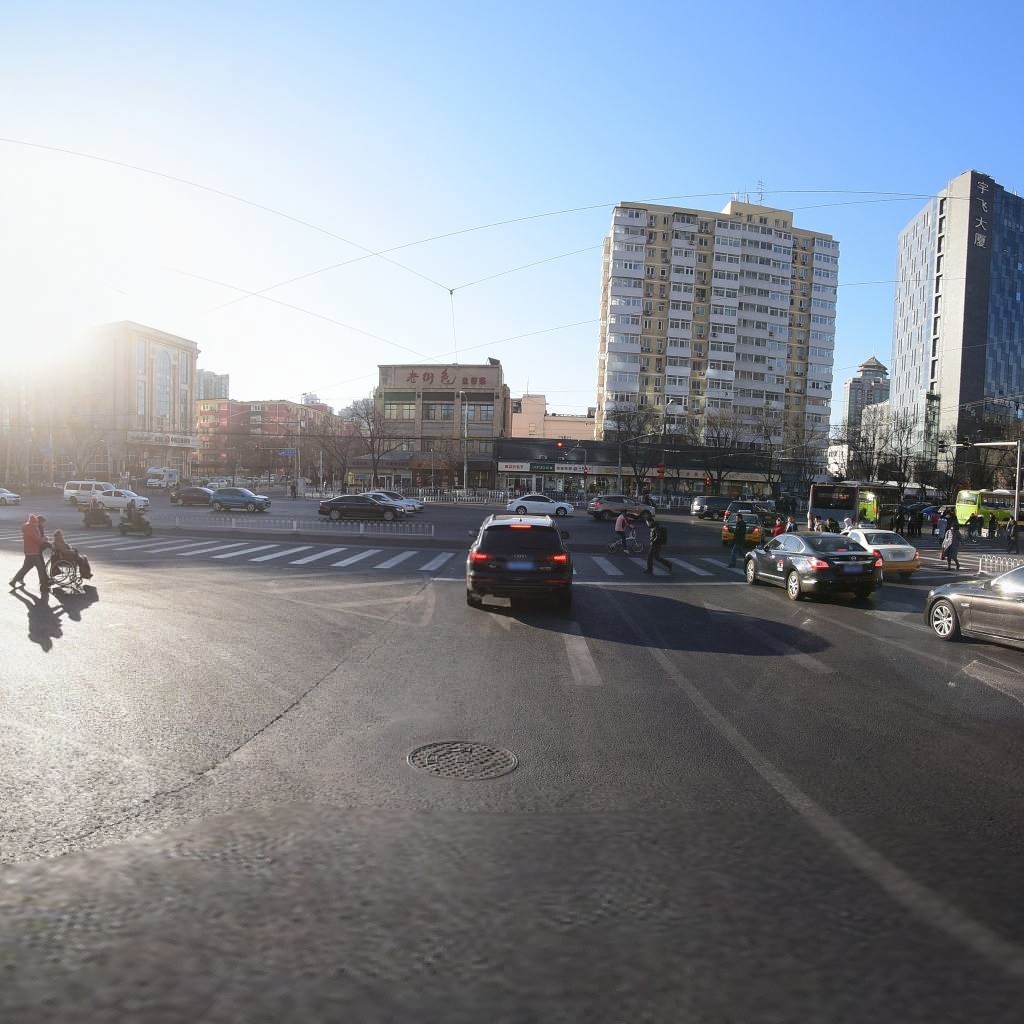
Region: Dongcheng
Road damage annotations: longitudinal crack, manhole cover